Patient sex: M
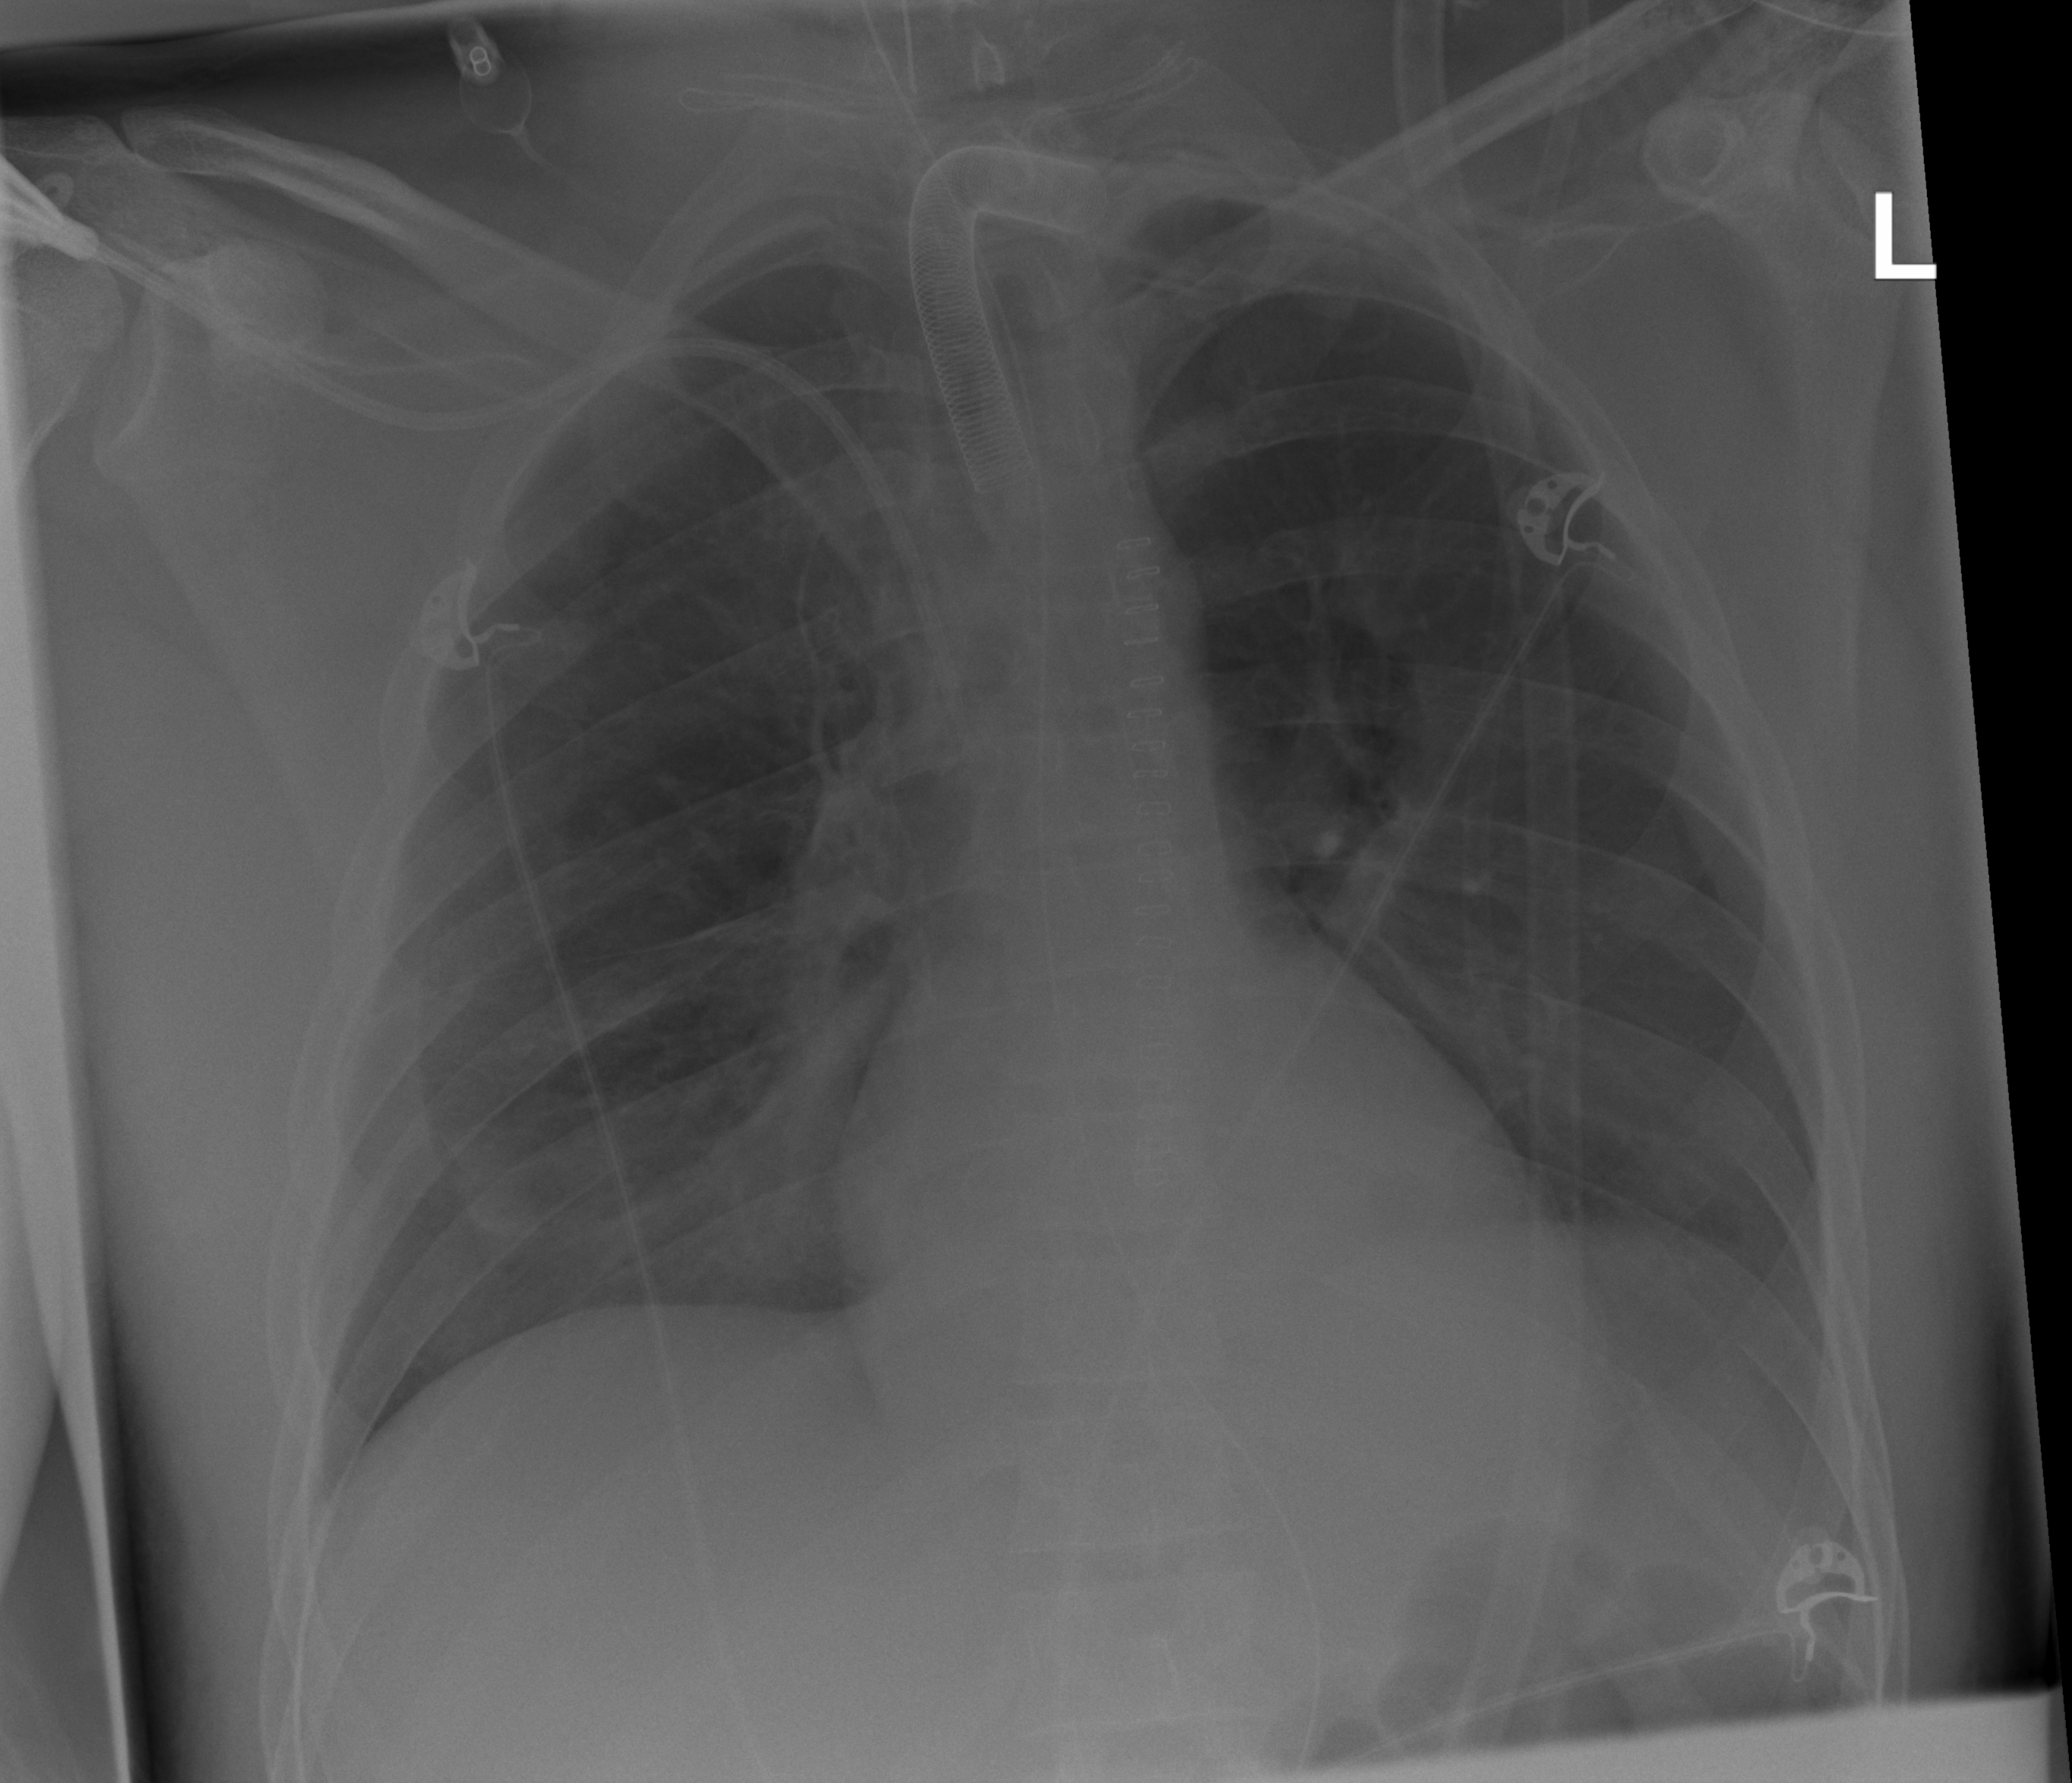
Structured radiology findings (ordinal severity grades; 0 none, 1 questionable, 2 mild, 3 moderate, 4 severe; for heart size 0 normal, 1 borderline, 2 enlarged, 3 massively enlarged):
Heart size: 0
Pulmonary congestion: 0
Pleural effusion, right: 0
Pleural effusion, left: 0
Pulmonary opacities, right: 2
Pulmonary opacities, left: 0
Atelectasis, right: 0
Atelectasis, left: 0